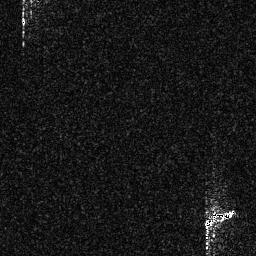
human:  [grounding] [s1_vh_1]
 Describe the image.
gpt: In the satellite image, there is  <ref>1 medium ship </ref> <box>[[79, 80, 92, 88, 0]]</box> located at bottom right.